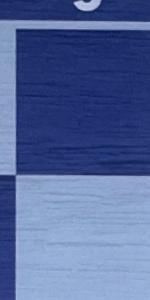
Label: Empty